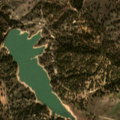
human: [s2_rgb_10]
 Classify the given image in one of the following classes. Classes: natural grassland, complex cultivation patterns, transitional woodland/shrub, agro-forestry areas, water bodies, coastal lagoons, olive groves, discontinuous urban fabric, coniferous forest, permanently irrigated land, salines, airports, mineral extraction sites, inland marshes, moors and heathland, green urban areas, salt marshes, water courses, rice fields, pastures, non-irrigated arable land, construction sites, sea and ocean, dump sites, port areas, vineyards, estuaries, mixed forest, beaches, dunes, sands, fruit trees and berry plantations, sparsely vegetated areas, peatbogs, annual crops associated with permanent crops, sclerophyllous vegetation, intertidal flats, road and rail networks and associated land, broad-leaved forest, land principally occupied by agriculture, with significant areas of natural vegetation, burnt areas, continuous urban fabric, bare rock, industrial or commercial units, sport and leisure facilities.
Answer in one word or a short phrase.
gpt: agro-forestry areas, broad-leaved forest, water bodies